Field crop: maize
Growth stage: 2
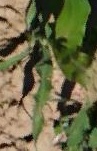
Species: maize